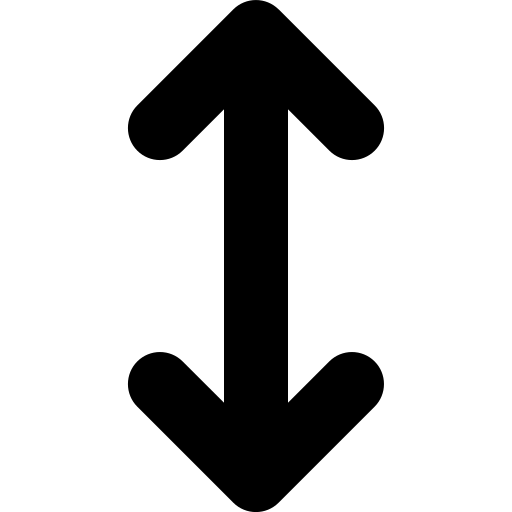
Tags: icon, FontAwesome, fa-icon, solid, arrows, up, down